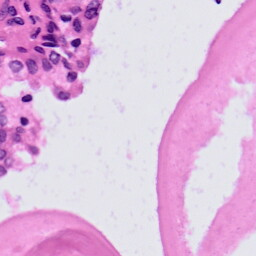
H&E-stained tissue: Prostate